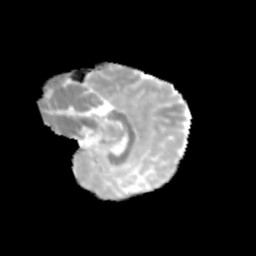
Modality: MD
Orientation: sagittal
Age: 10
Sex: male
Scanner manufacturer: siemens
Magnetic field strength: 3 T
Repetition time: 3.8 s
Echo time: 0.07 s